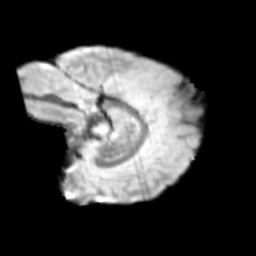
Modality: T2w
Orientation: sagittal
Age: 9
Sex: female
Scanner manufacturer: siemens
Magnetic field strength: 3 T
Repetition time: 3.8 s
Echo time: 0.07 s